Question: I have created a scripts that automatically creates a user in Exchange and than adds a license to it from o365 however i need the box at the bottom where it says "automatically update email addresses based on the email address policy applied to this recipient" to automatically be checked off when the account is created.

Here is the main component that create the remote mail box:
'''
New-RemoteMailBox -Alias $identAlias -Name $name -FirstName $return[0] -LastName $return[1] -UserPrincipalName $eAddress -Password (ConvertTo-SecureString -String 'xxxxxxx' -AsPlainText -Force) -ResetPasswordOnNextLogon $true
'''
Please help!
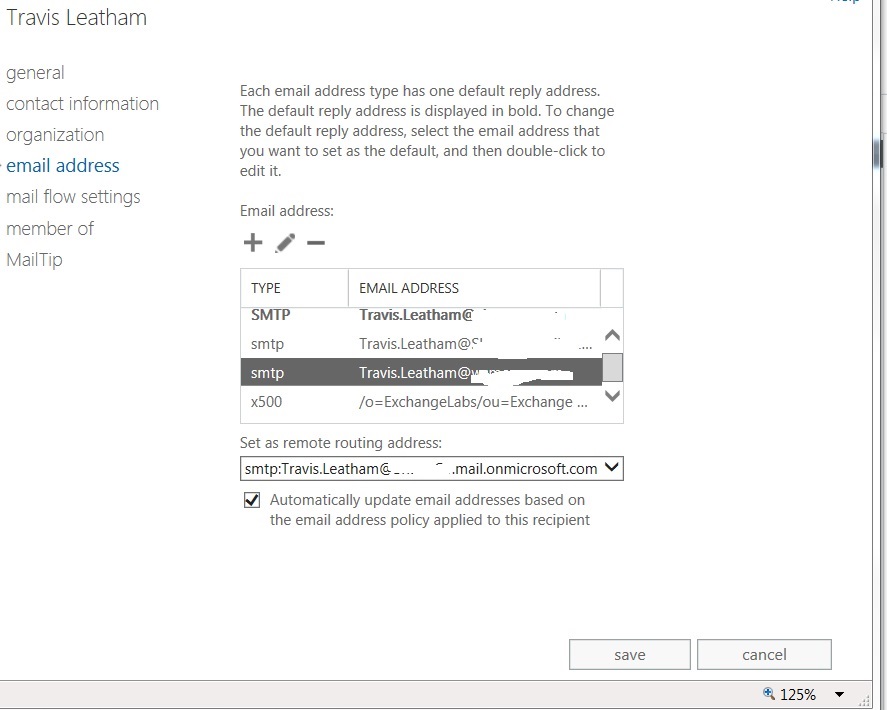
Answer: To apply to <URL>
'''
Get-mailbox | Set-mailbox -EmailAddressPolicyEnabled $true
'''
and to restrict by domain
'''
Get-mailbox | Where {$_.EmailAddresses -like '*@domain.com'} |
Set-mailbox -EmailAddressPolicyEnabled $true
'''
and remotely
'''
Get-mailbox | Where {$_.EmailAddresses -like '*@domain.com'} |
Set-RemoteMailbox EmailAddressPolicyEnabled
'''